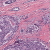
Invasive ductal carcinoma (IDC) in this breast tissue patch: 1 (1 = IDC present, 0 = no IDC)